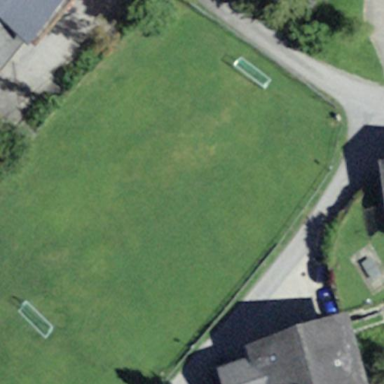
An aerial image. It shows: Grass pitch used for soccer.